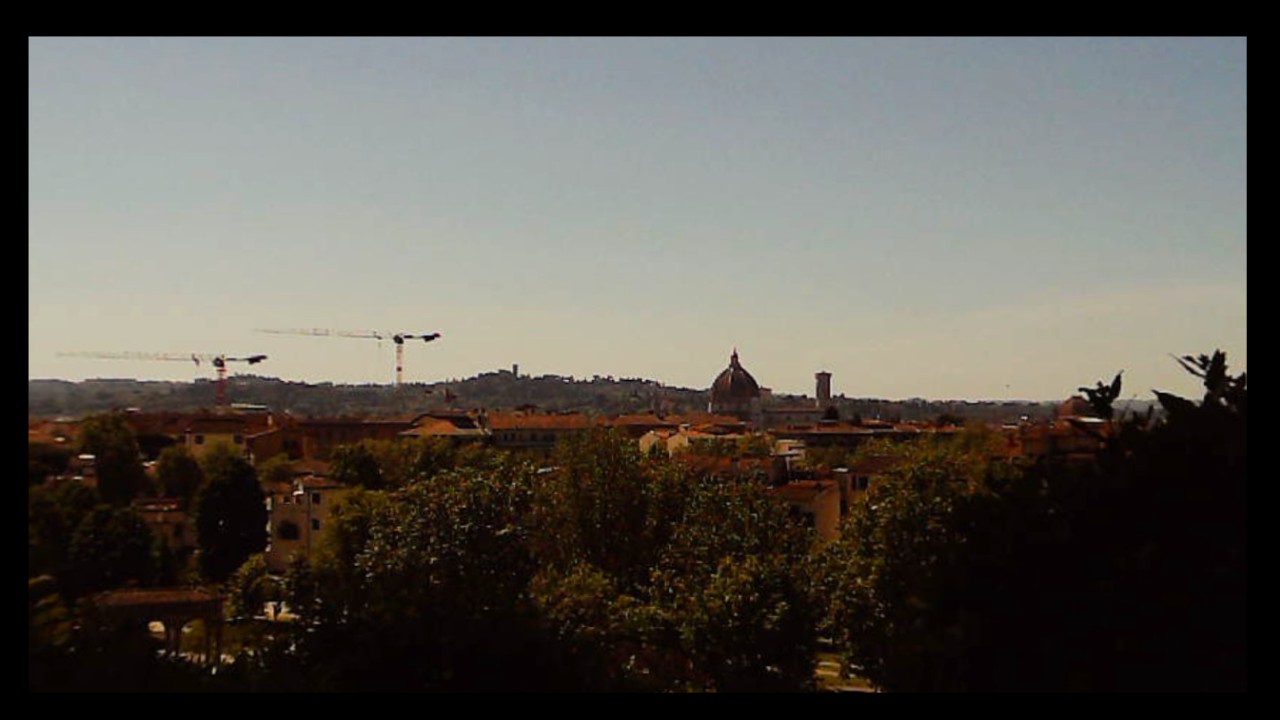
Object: DarwinFPV cineape20